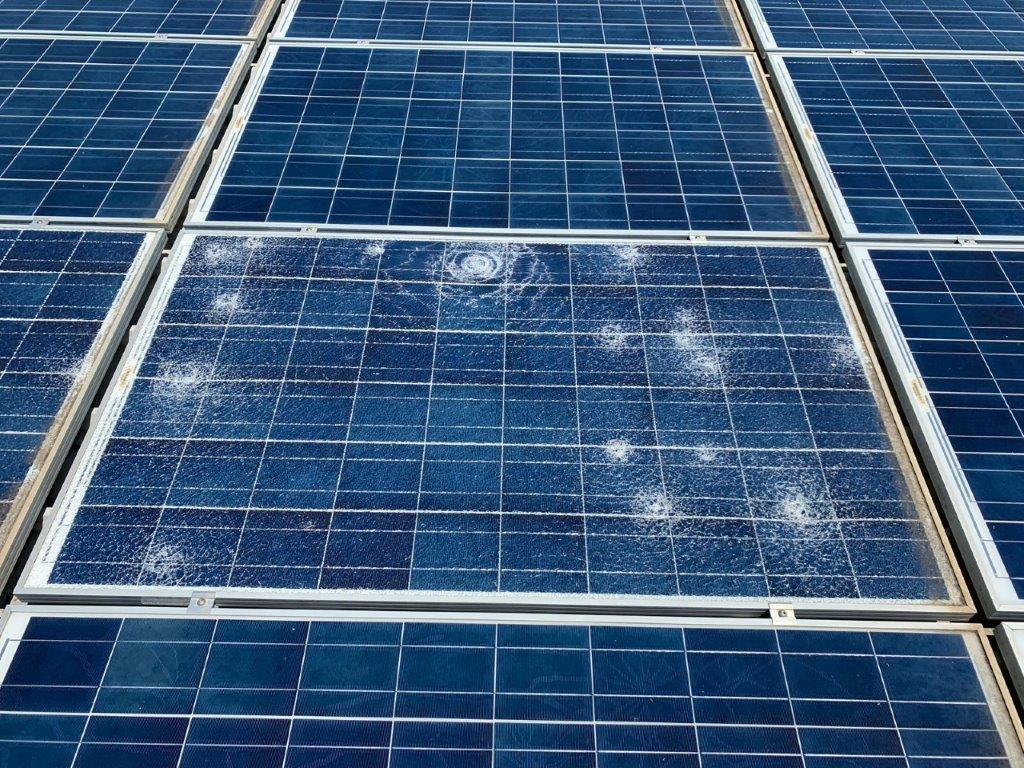
Label: Physical-Damage